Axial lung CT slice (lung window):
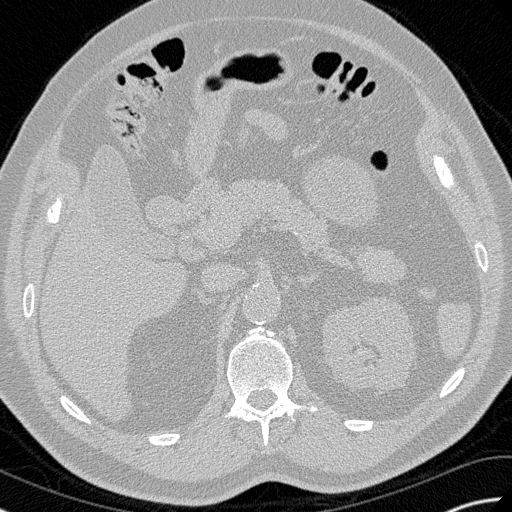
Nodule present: no